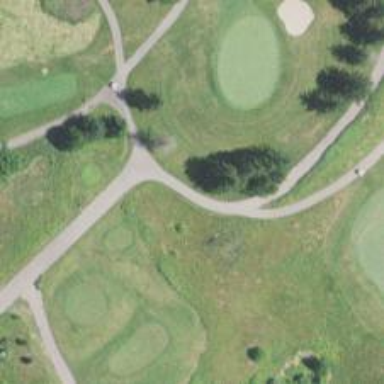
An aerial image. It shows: Golf cartpath that is also road path.